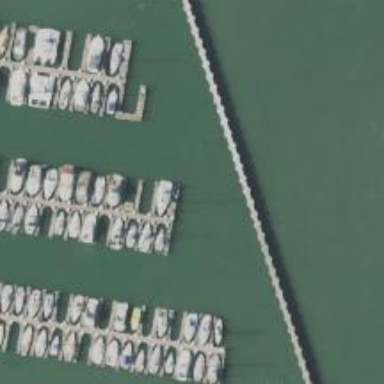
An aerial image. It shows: Man-made pier.